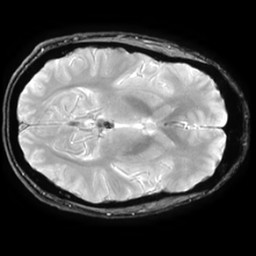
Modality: T2starw
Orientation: axial
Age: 35
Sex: male
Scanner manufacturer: ge
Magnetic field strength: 3 T
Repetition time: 0.65 s
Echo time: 0.02 s